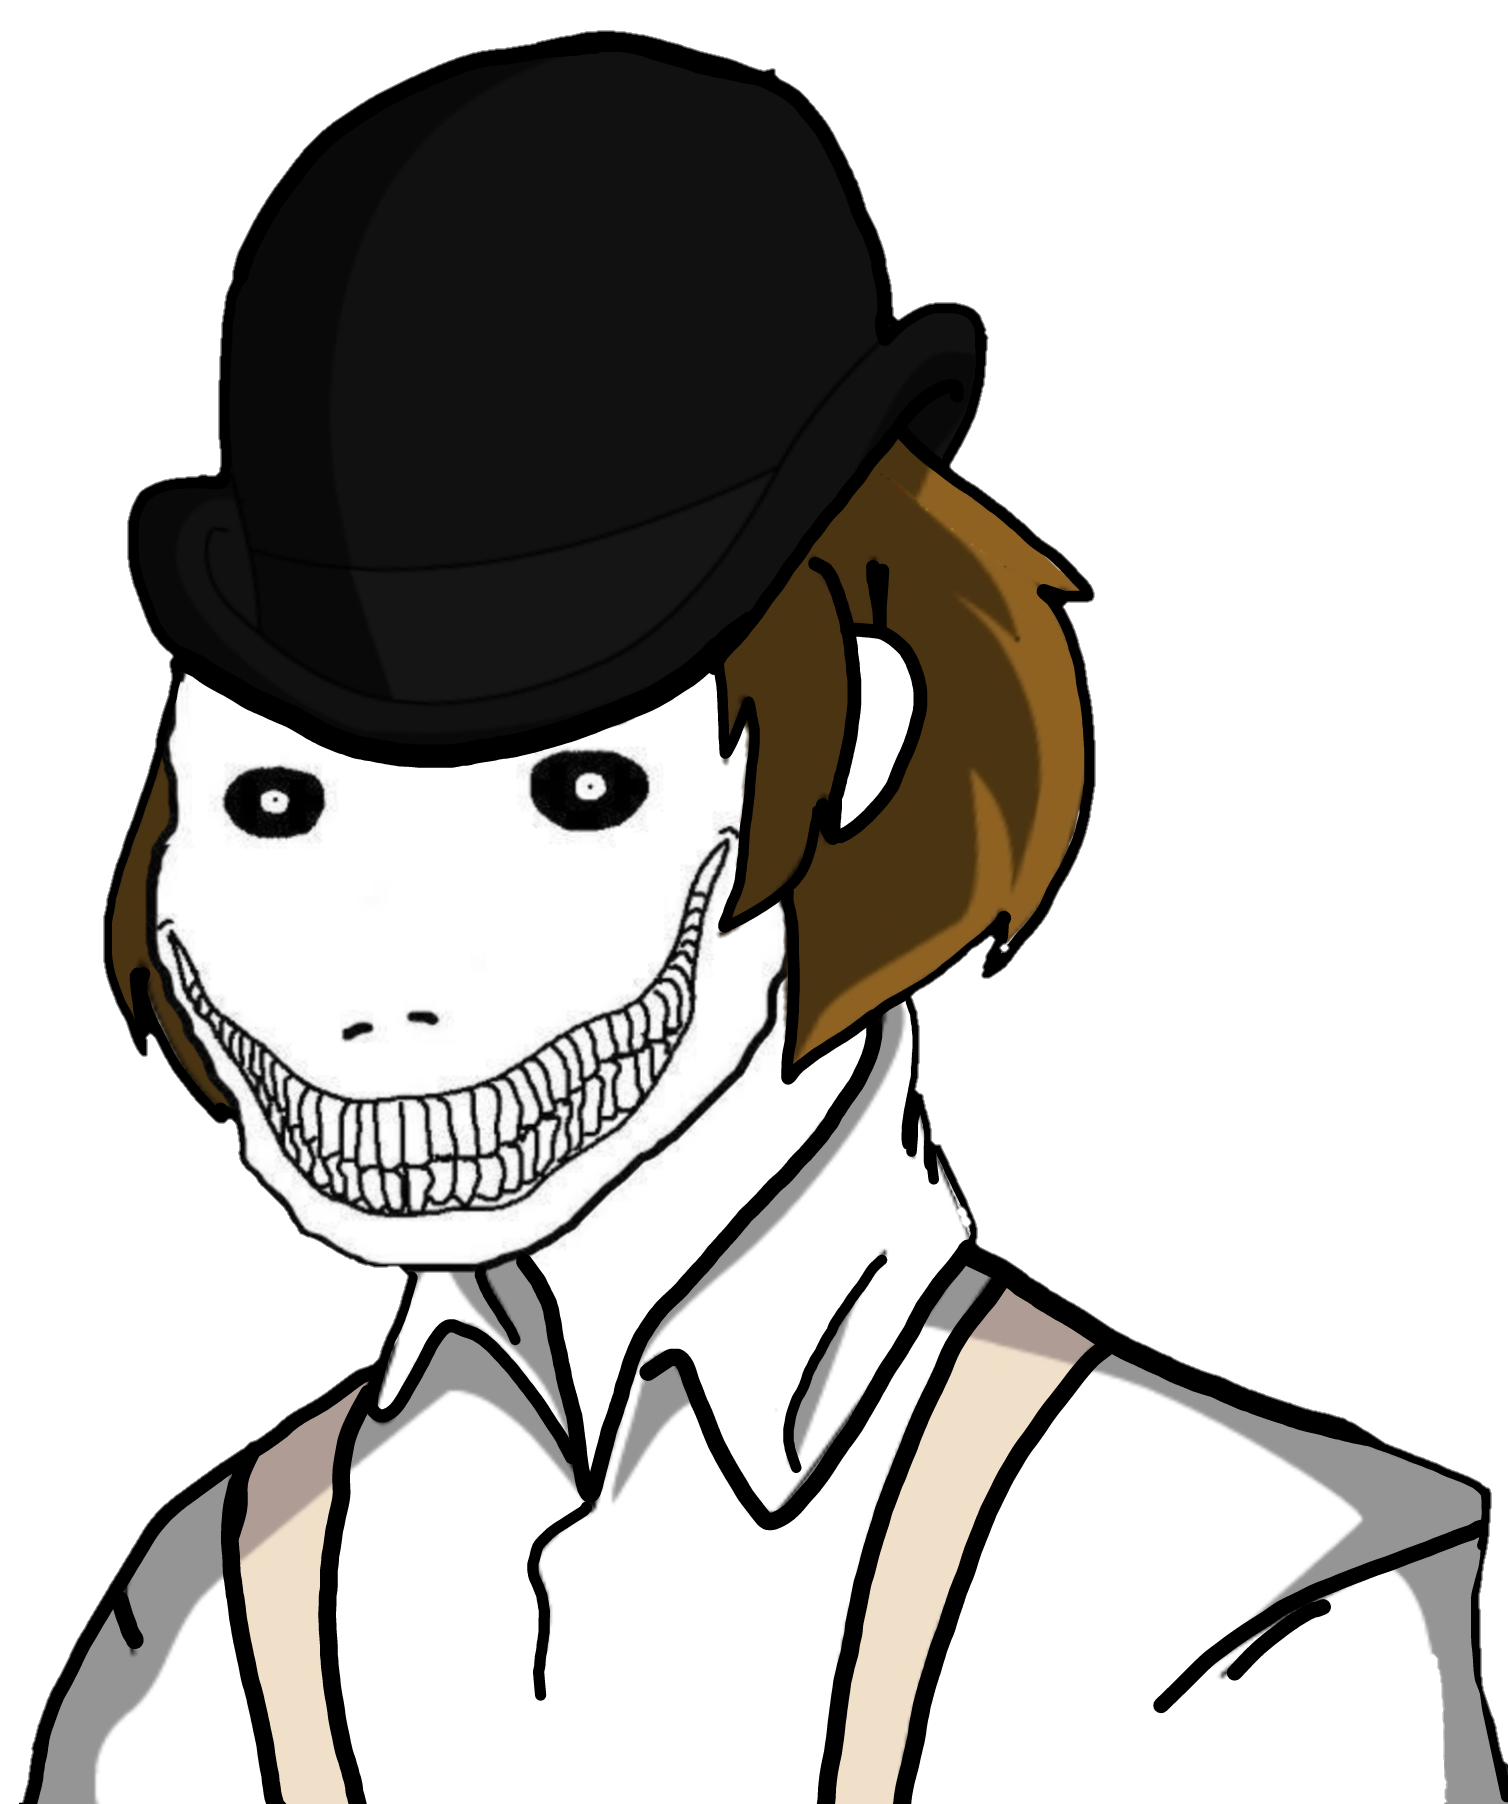
Label: 5_Oomer